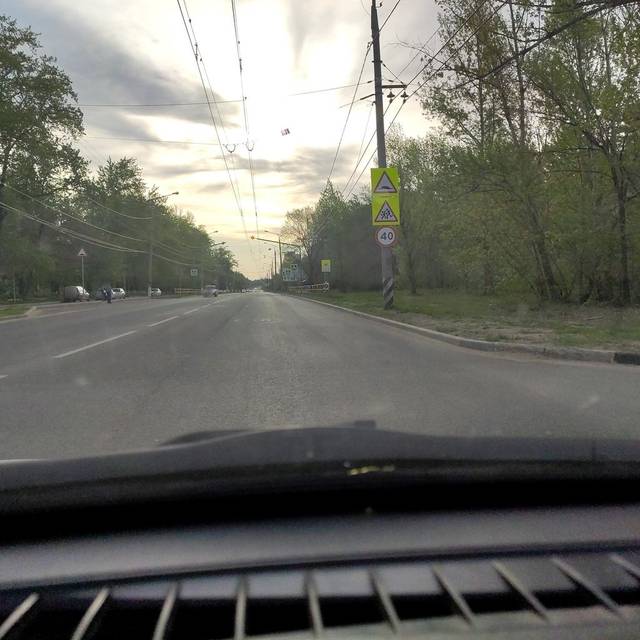
Region: Russia
Coordinates: 53.499, 49.403